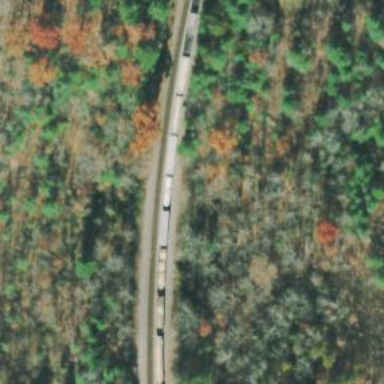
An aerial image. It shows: Railway track.